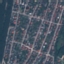
Land use / land cover: Residential